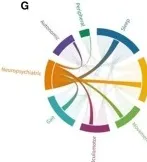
Connections between different symptom groups in anti-IgLON5 disease. Each symptom group is represented by a fragment of the outer circular layout. Arcs represent connection and flow between groups. Fragments and arch sizes are equal to percentage of overall symptoms/flow between symptom groups. (G) Neuropsychiatric symptoms were associated with mainly sleep disorder, bulbar symptoms, and gait impairment.
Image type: radiology (x_ray)